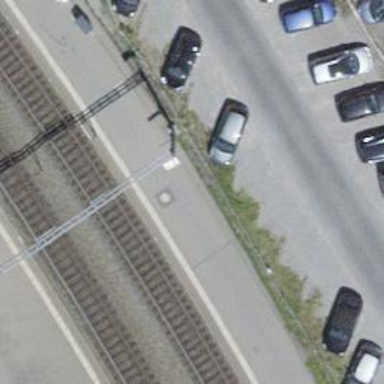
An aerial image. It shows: Single railway track with electrification through contact line.